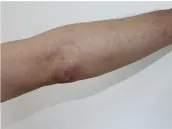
(D) The upper limb displays Gottron's sign.
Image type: medical_photograph (skin_photograph)